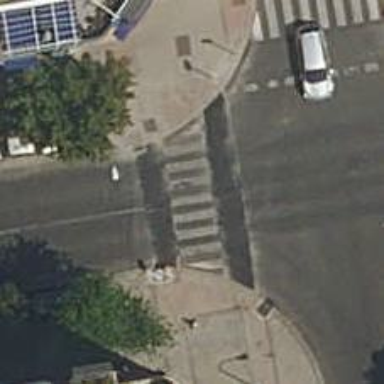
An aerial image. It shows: Zebra crossing on the road.